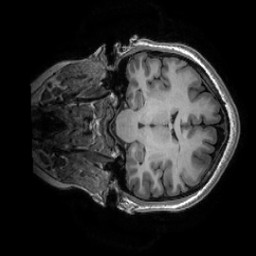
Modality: T1w
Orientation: coronal
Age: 30
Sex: female
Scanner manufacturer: ge
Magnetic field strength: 3 T
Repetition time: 0.0073 s
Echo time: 0.003 s